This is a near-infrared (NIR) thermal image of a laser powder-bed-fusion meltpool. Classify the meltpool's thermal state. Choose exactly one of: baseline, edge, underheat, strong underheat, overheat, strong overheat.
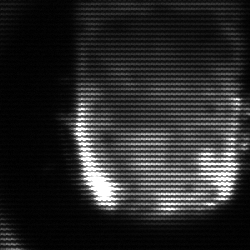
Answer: baseline